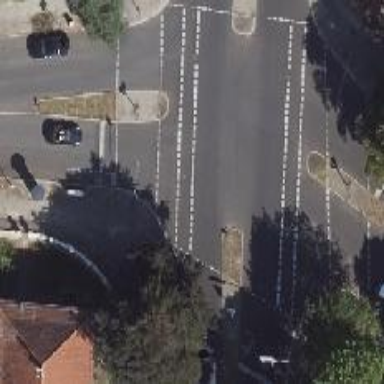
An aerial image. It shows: Road crossing with traffic signals.